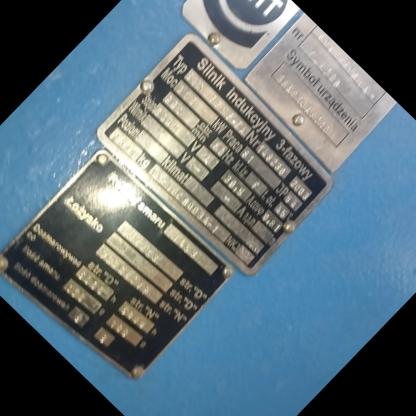
Klasa: tabliczka-znamionowa